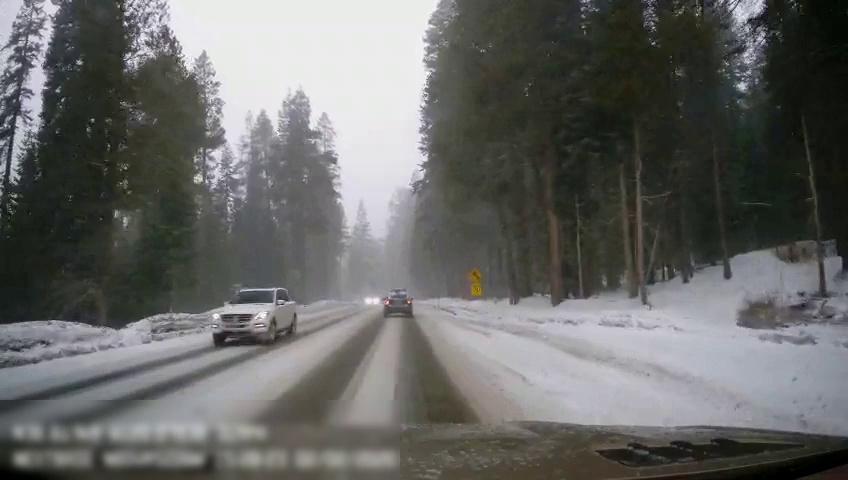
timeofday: Day
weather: Snowy
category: Drivable Space
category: Vehicles | SUV
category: Vehicles | SUV
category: Traffic | Signs
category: Traffic | Signs